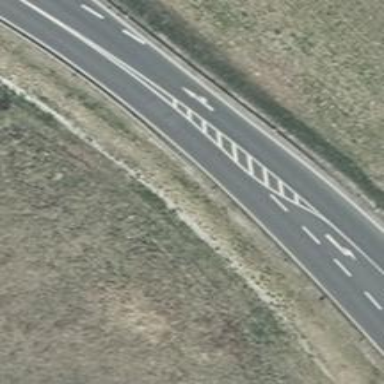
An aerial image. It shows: Trunk link highway with asphalt surface.